Interaction volume radius: 5 \u00c5
Interaction volume height: 25 \u00c5
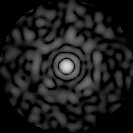
Disorder parameter: 0.8879